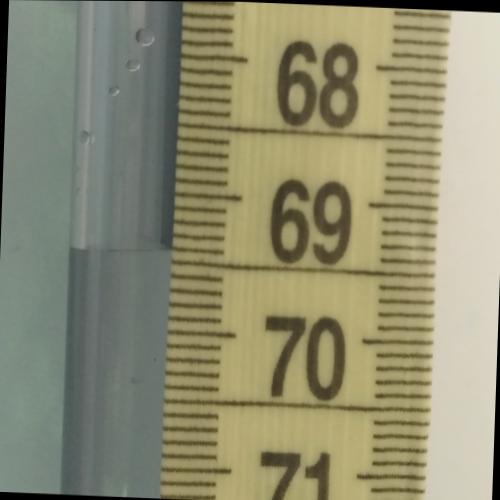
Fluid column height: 69.4 cm